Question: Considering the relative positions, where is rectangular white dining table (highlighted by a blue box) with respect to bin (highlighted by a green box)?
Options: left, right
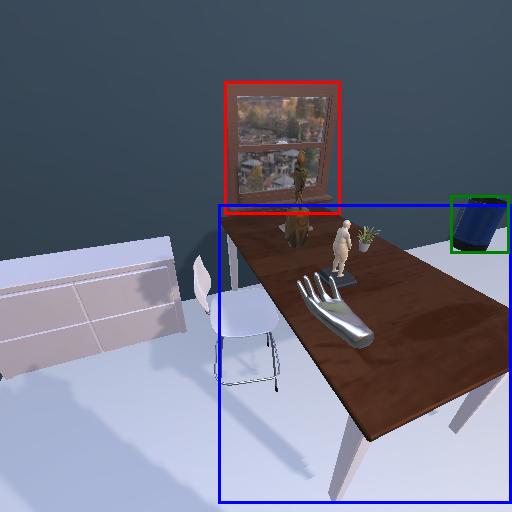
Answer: left